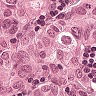
Metastatic tissue present: yes